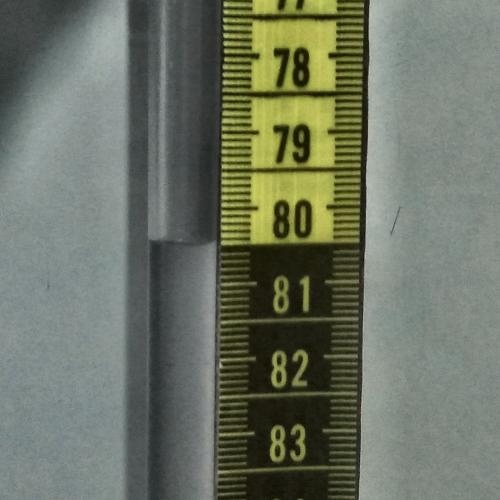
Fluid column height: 80.4 cm